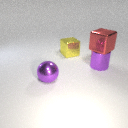
large purple metal cylinder below large red metal cube